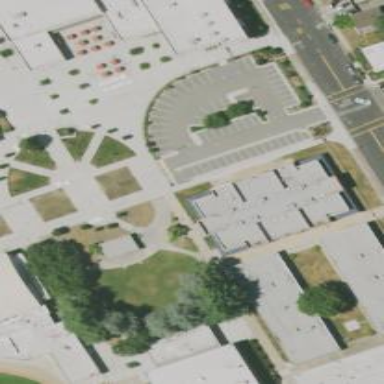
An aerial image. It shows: School building.